Interaction volume radius: 5 \u00c5
Interaction volume height: 10 \u00c5
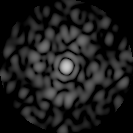
Disorder parameter: 0.8214